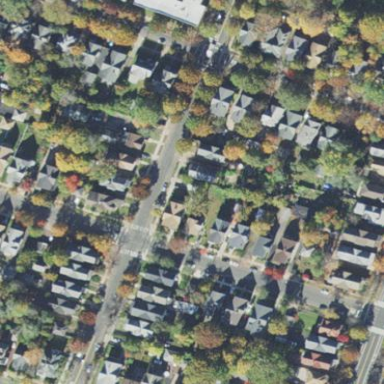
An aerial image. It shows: Sidewalk.